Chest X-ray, AP view. Patient: 74 years old, sex F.
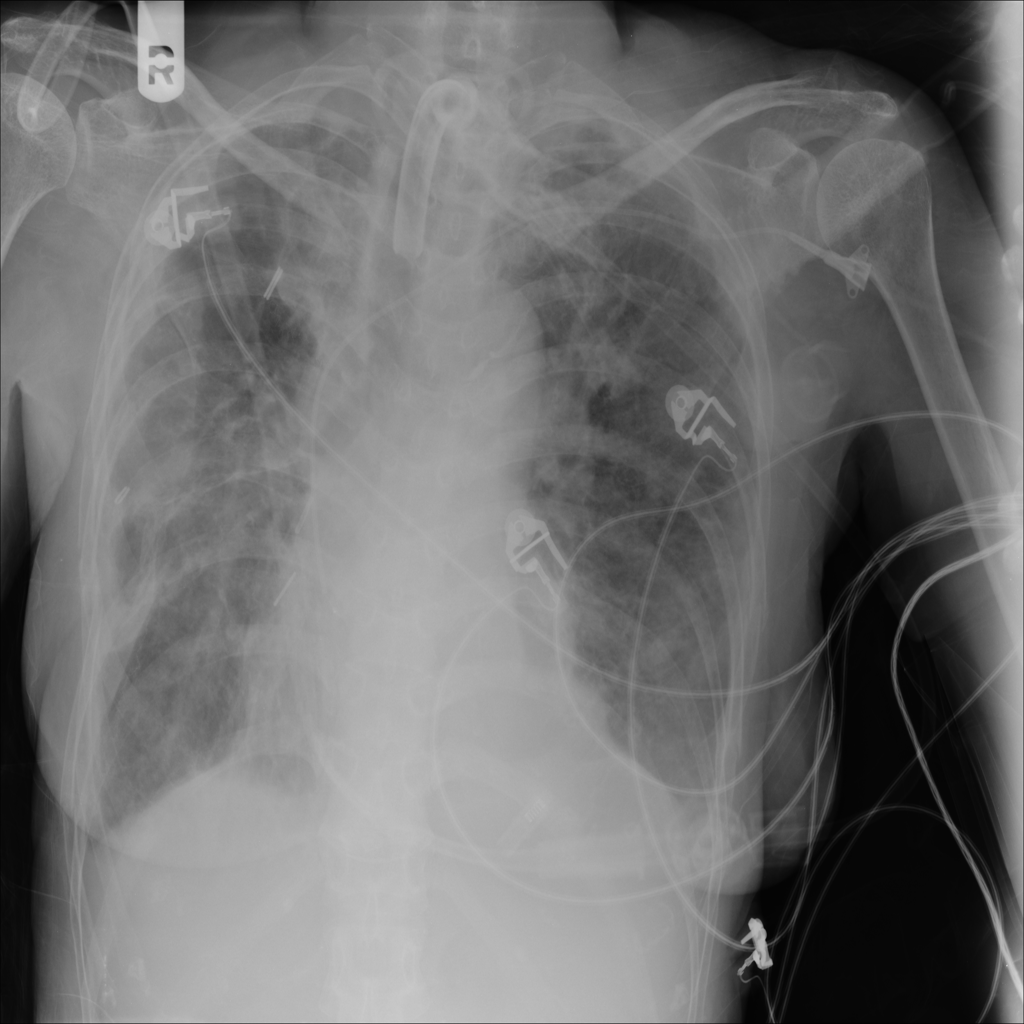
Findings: Consolidation, Infiltration